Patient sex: M
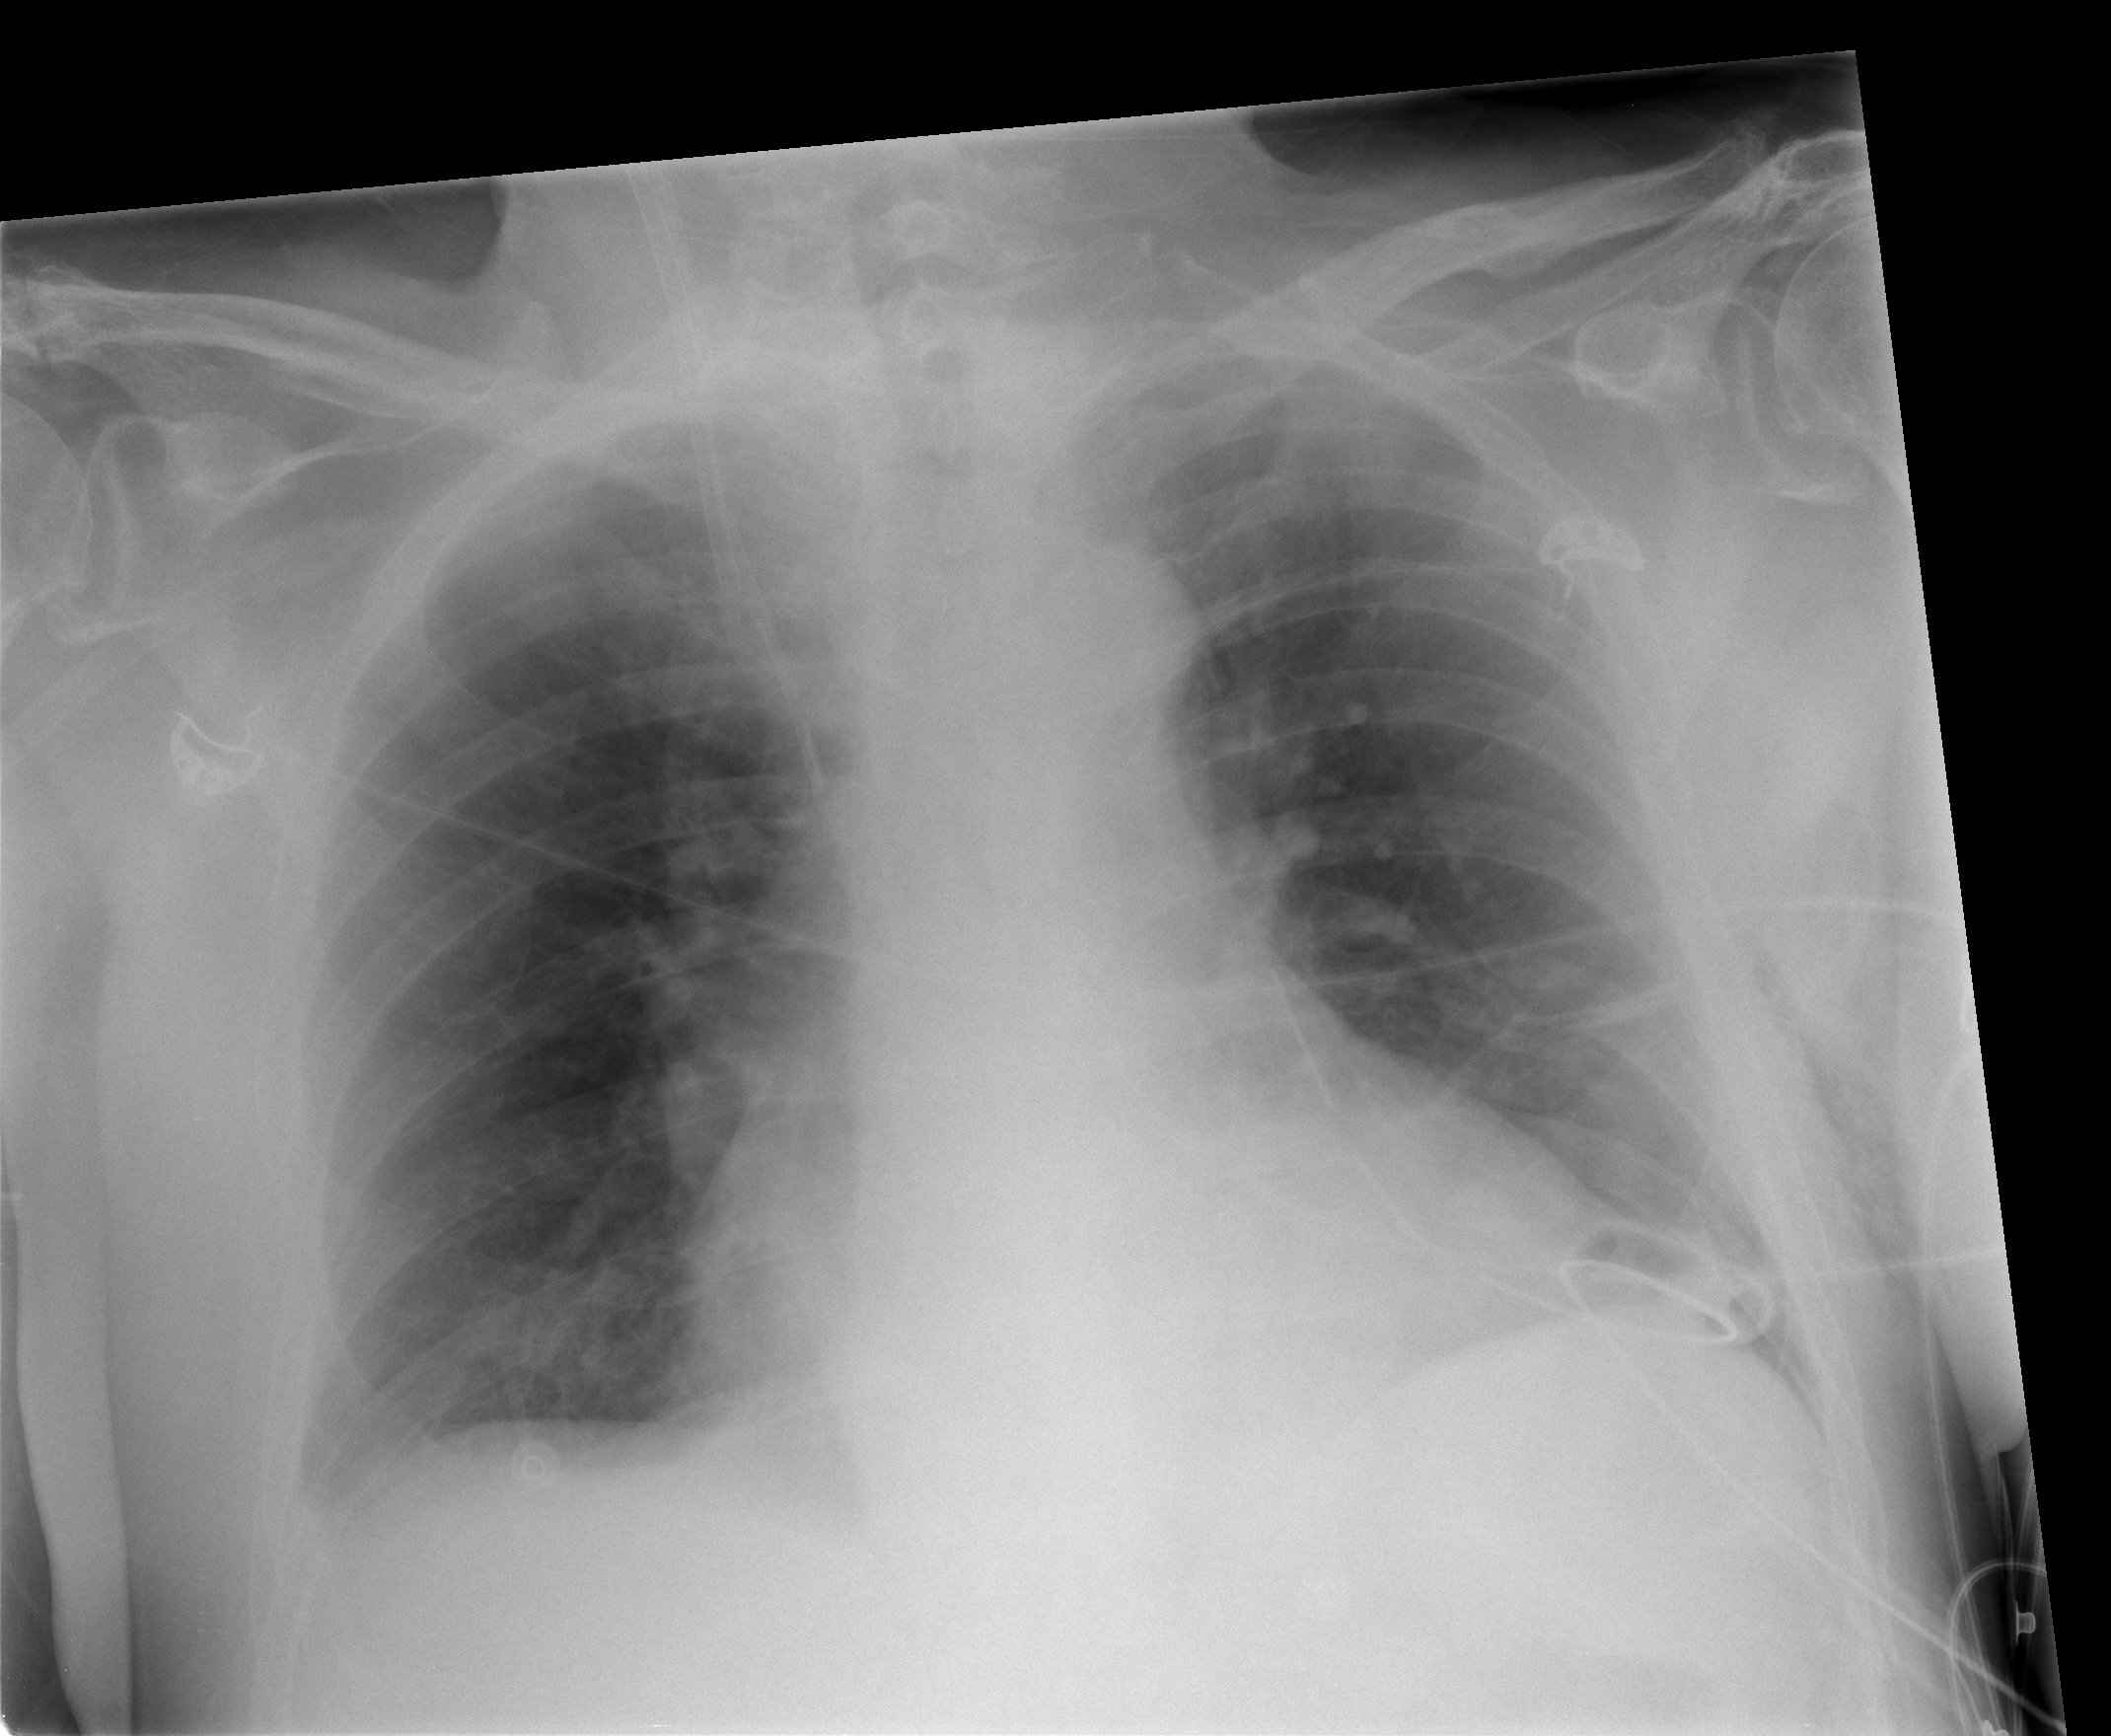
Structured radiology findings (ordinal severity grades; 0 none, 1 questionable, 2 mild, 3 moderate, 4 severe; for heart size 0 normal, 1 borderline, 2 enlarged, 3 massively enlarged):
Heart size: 0
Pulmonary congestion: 0
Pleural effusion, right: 0
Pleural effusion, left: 0
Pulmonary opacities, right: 0
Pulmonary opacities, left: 0
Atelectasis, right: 0
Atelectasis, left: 1